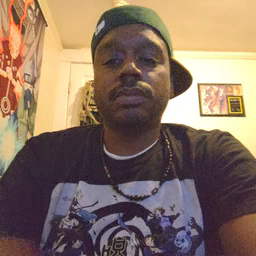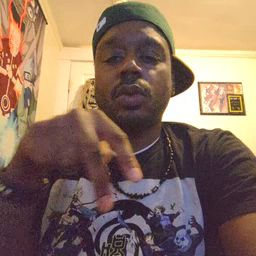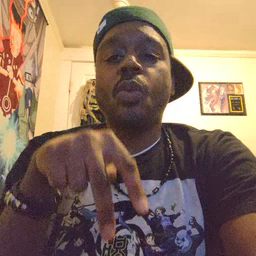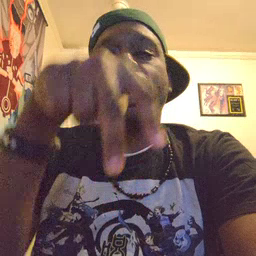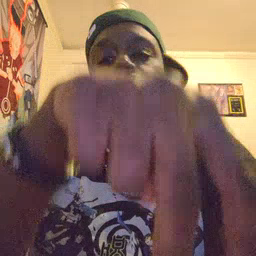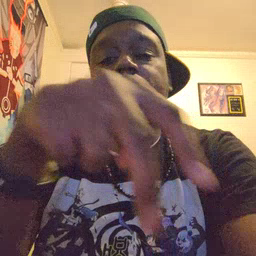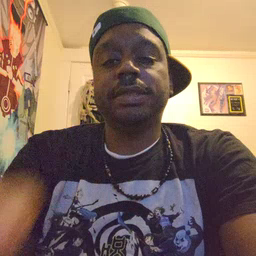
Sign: ride